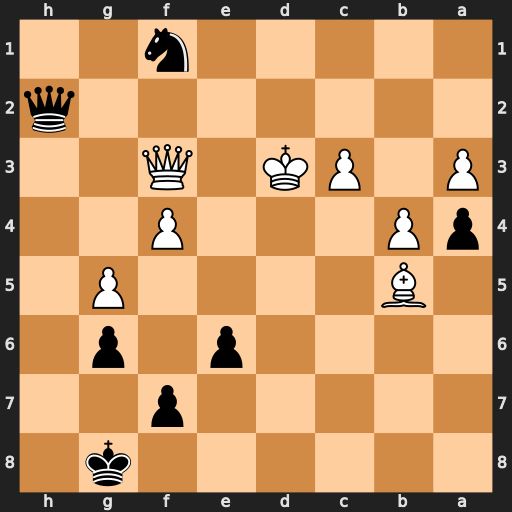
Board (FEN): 6k1/5p2/4p1p1/1B4P1/pP3P2/P1PK1Q2/7q/5n2
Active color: b
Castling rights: -
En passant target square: -
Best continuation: Qd2+ Kc4 Ne3+ Kc5 Qxc3+